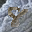
Label: 8